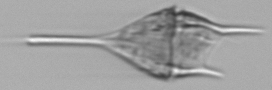
Label: Tripos_lineatus